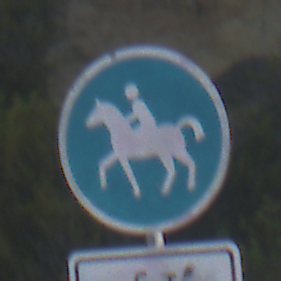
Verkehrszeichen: Reitweg
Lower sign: EinspurigeFahrzeugeFrei4
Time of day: MorningAfternoon
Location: Outdoor (Nature)
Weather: Clear
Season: NotSpecified
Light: Natural